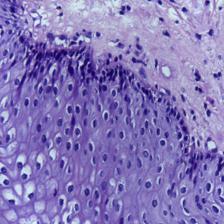
Diagnosis: Normal